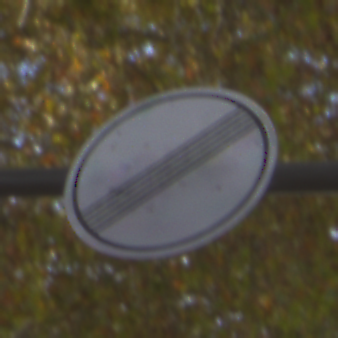
Verkehrszeichen: EndeSaemtlicherBegrenzungen
Umgebung: Outdoor, Suburban
Tageszeit: MorningAfternoon
Wetter: PartlyCloudy
Licht: Natural
Jahreszeit: NotSpecified
Kontrast: MediumContrast